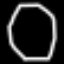
Label: octagon